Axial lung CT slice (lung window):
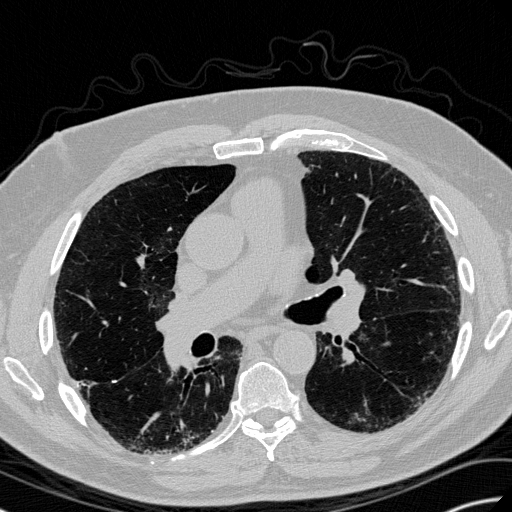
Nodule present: no